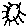
Label: sun